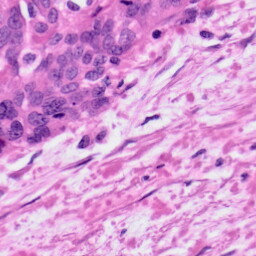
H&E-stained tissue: Ovarian